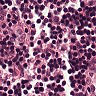
Metastatic tissue present: no